Interaction volume radius: 10 \u00c5
Interaction volume height: 25 \u00c5
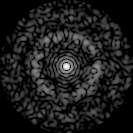
Disorder parameter: 0.8292